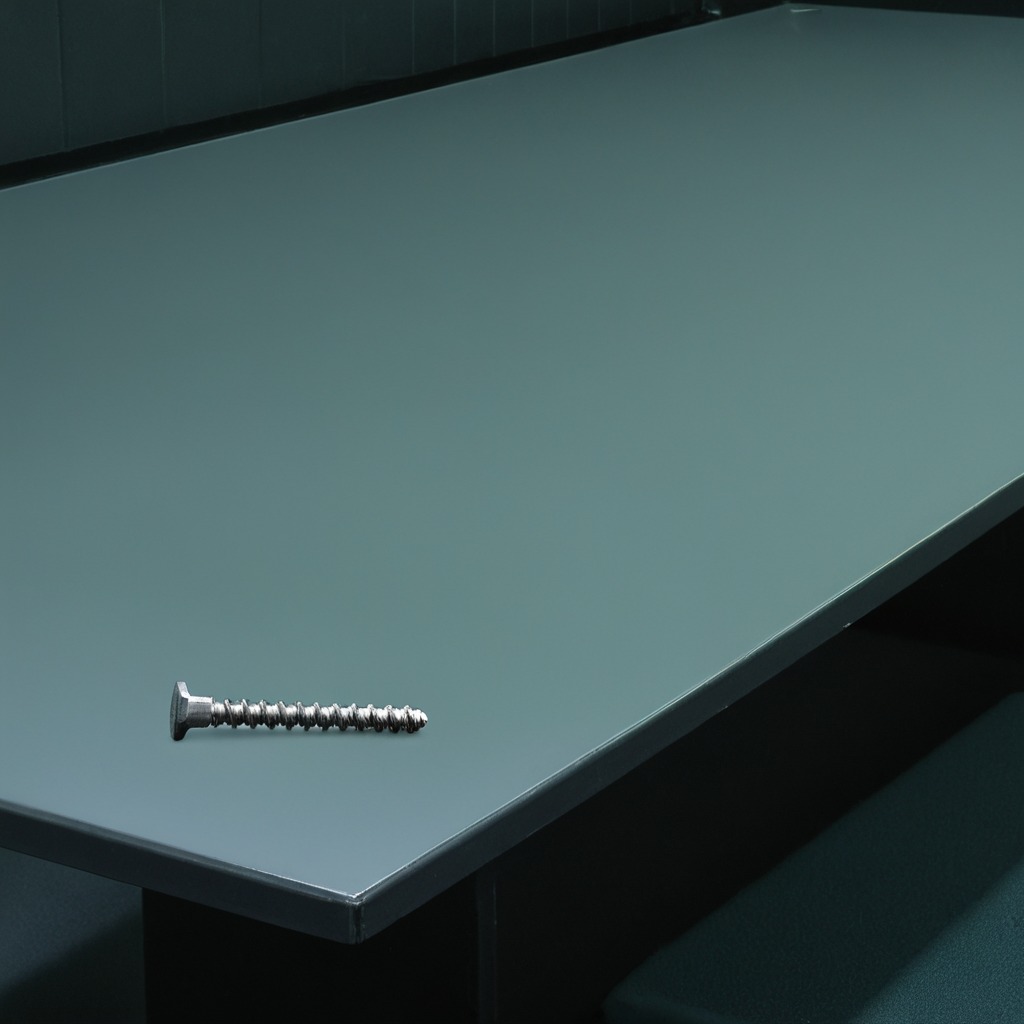
A metal screw is lying on a clean empty table in a railway signal maintenance room lit by harsh overhead fluorescents.